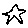
Label: star